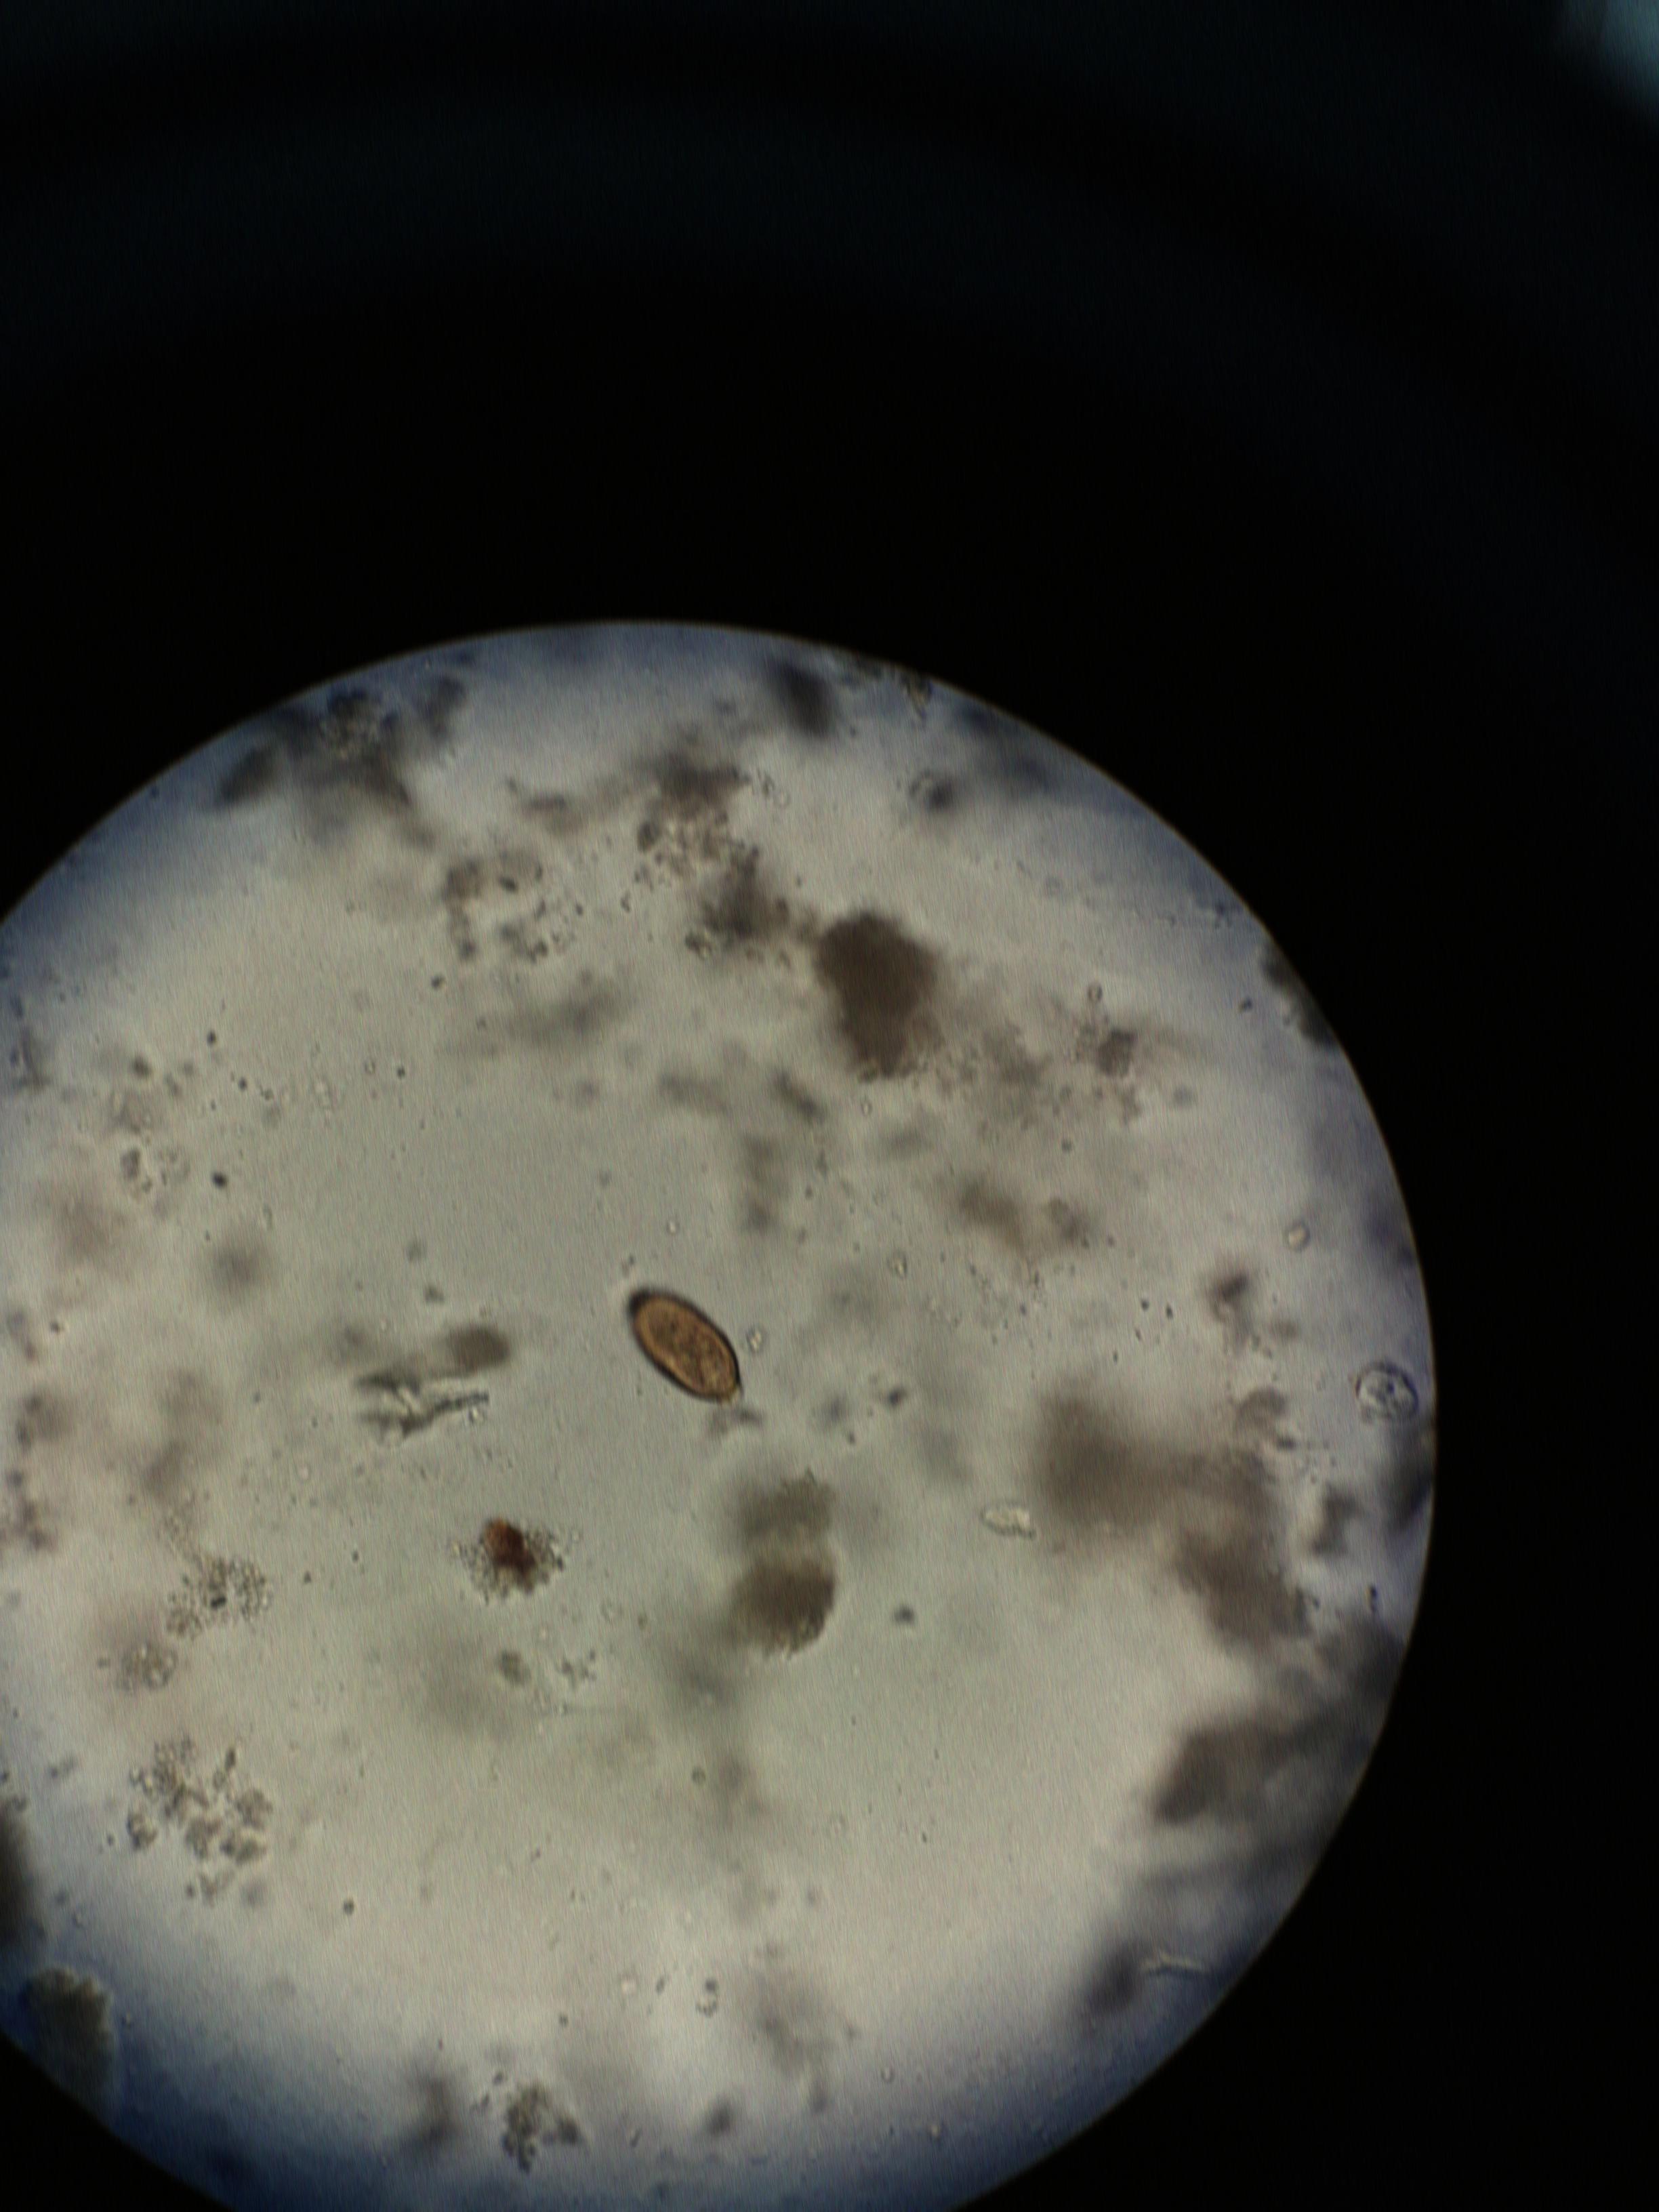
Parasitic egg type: Trichuris trichiura